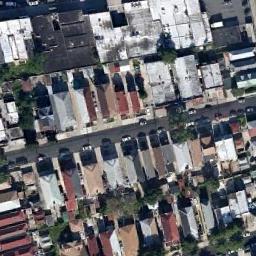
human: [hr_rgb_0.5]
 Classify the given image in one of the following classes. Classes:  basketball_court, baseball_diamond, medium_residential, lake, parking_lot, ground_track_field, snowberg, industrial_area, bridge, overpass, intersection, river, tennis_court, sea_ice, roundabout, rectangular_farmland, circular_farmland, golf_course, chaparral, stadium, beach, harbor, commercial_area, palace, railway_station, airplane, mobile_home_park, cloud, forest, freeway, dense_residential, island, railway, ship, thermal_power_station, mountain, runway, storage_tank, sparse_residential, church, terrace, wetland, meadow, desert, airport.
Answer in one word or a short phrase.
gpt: dense_residential